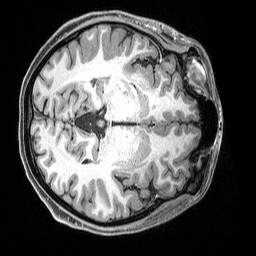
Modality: T1w
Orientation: axial
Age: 25
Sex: female
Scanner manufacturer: siemens
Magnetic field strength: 3 T
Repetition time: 2.5 s
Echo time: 0.0029 s